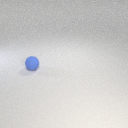
small blue rubber sphere